Question: I have created an emailing system using Amazon's Simple Email Service (SES) that handles bounces to invalid messages with their Notification(SNS) and Queue(SQS) services. Sending emails to valid addresses work as expected, but I am running into a problem when trying to report bounces.
There are 2 bounce situations: the first one works and the second one does not.
1) Emailing a fake address at an existing ISP (for eg: foo@gmail.com or foo2@yahoo.com) - correctly bounces and sends a Notification to my Queue through SNS
2) After emailing a fake address at a fake ISP (for eg: ), the Queue never receives a bounce from SNS.
However, the bounce is recognize on some level by AWS because it is added to the Bounce-Statistics Graph in the console.

I can't remove these addresses from my email list if I am never notified that email has bounced.
After doing a lot of research, I initially thought that it was a problem with the <URL> But I dont think that's possible since i have tried sending to email addresses that were very unlikely to have been used in the past 12 days.
My other thought, is this is a <URL>, and the system will only be updated if it continues to bounce for the next 12 hours.
Any suggestions or advice would be appreciated.
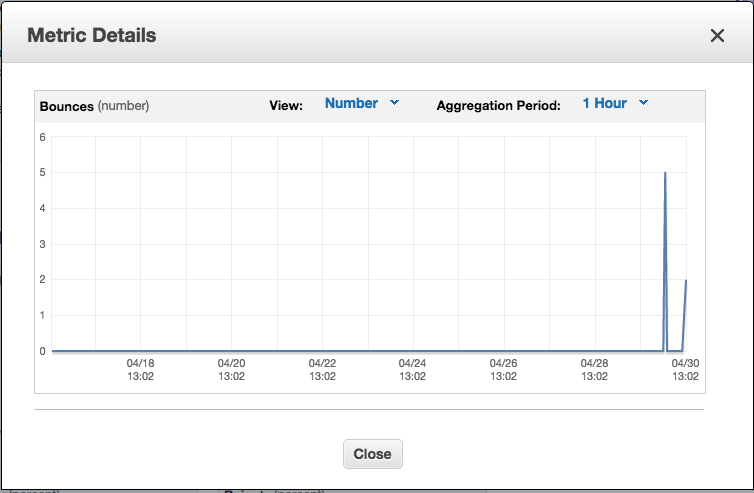
Answer: I receive bounce notifications from SES for invalid domains.
The difference is that the bounce is not immediate since there is no responding mail server. SES will hold the mail and retry several times before declaring it a bounce. I receive the bounce notification 12-16 hours after the initial message was sent if the domain is invalid. Usually from a misspelling.
On 4/26 3:53 pm I sent a mail to an invalid domain (user@BLAHindsutrial.com instead of user@BLAHindustrial.com)
On 4/27 6:17 am I received the bounce from SES.